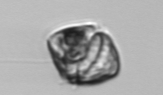
Label: Gyrodinium